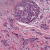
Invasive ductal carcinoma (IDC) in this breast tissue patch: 1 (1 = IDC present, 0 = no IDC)